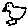
Label: bird